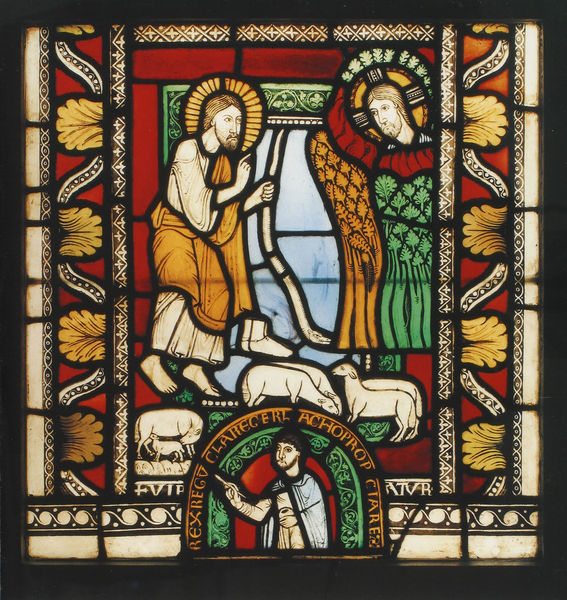
Titel: Scheiben des Meisters Gerlachus
Standort: Herkunftsort: Arnstein (EU - D - Bayern)
Institution: Münster, Westfälisches Landesmuseum für Kunst und Kulturgeschichte
Schlagwörter: wasser, weiß, bäume, gelb, grün, fenster, finger, glas, rot, muster, ornament, engel, schrift, herde, figuren, lamm, nimbus, glasfenster, glasmalerei, christus, jesus, lämmer, schafe, hirte, erzengel, ornamnet, aureole, latein, gabriel, agnus dei, engel auf dem felde, einramung